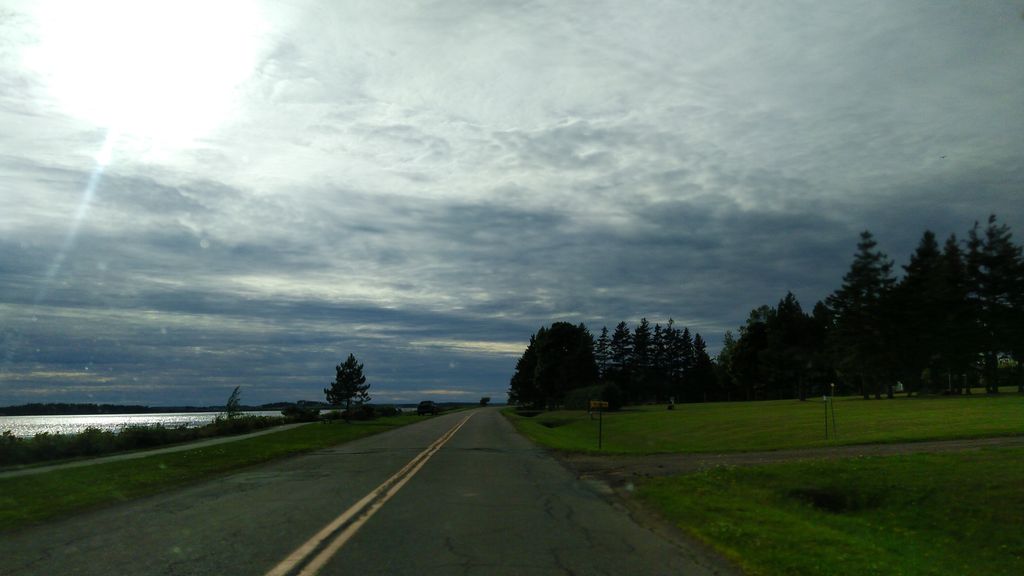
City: charlottetown